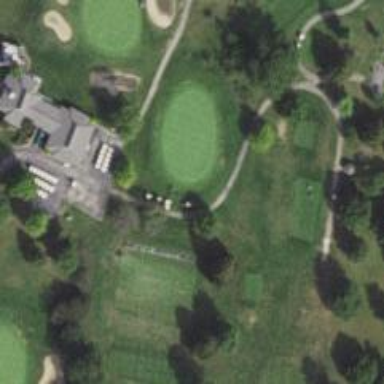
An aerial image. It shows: Path used for both walking and golf.